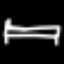
Label: bed